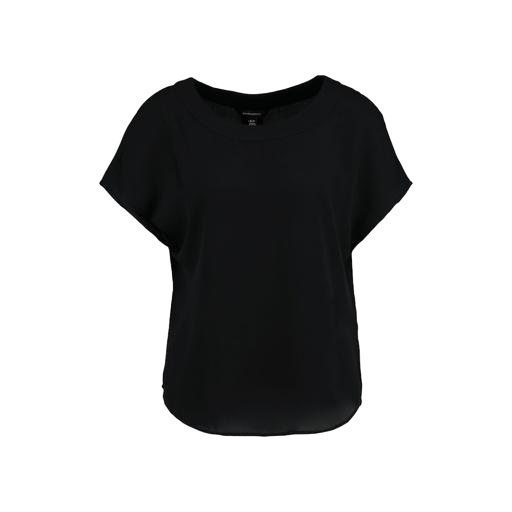
short-sleeve top only macy, black petite boat-neck t-shirt only macy, black short-sleeved top, white background